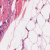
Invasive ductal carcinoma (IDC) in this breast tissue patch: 0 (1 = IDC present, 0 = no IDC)